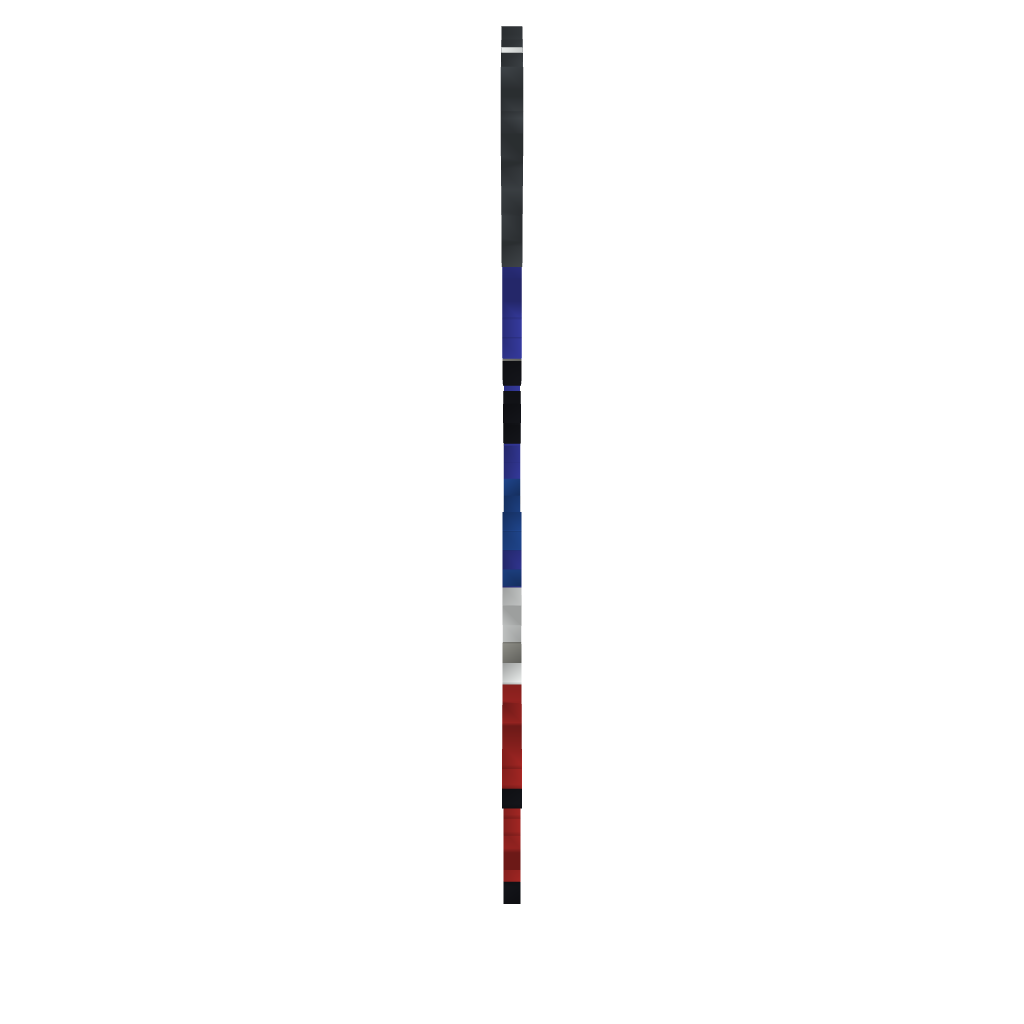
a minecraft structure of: Sonic from Sonic 2